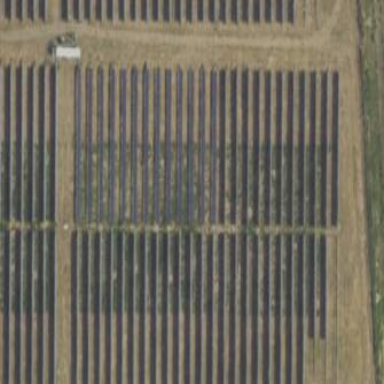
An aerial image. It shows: Solar power generator using photovoltaic method with solar photovoltaic panel types.